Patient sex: F
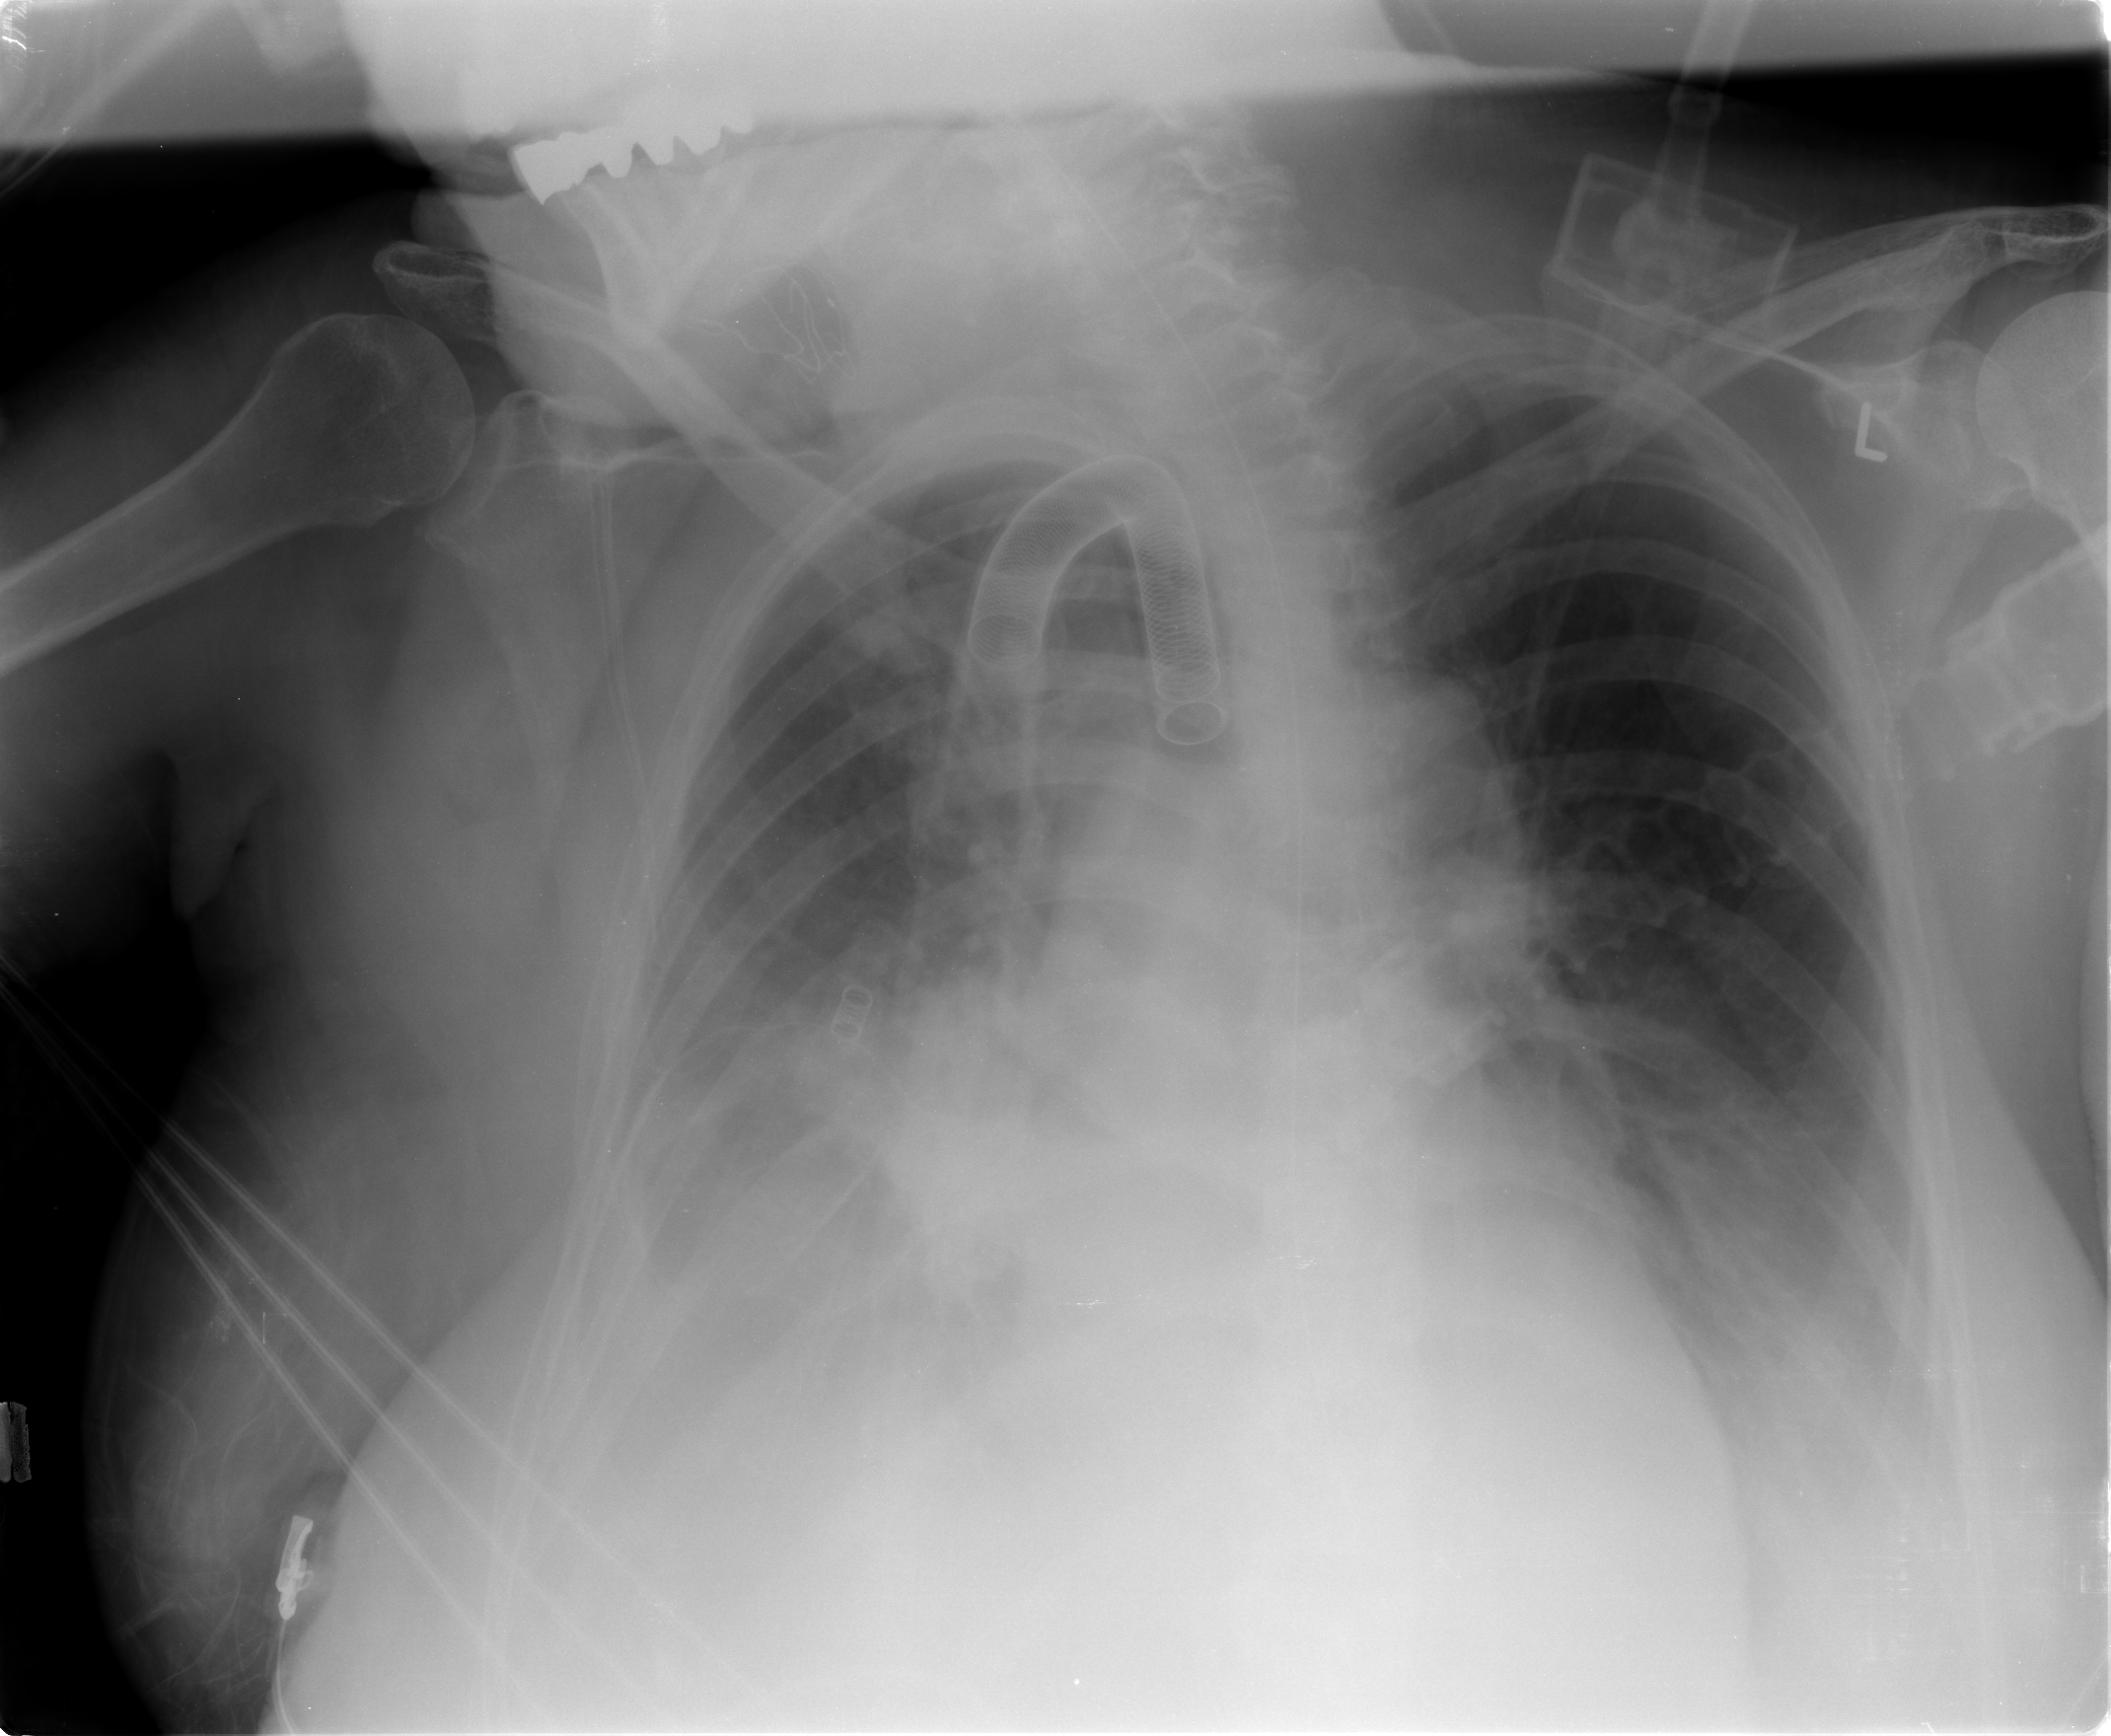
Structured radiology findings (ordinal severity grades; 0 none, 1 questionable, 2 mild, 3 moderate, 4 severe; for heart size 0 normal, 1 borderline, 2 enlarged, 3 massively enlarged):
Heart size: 0
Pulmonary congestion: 1
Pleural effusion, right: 3
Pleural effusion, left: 3
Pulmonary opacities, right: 3
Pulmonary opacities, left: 1
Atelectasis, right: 3
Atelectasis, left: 2